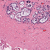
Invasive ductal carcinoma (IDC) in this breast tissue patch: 0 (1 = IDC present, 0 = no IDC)